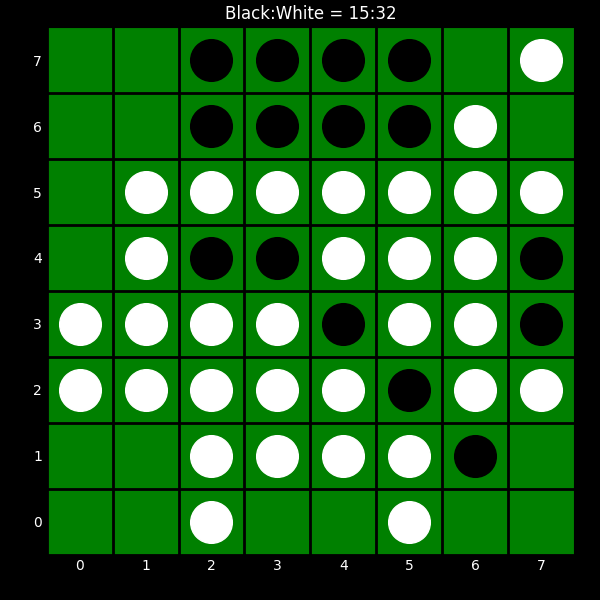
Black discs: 15
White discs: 32